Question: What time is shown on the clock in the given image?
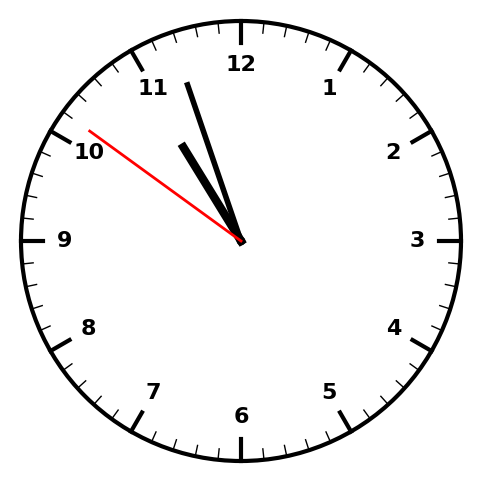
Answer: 10:56:51